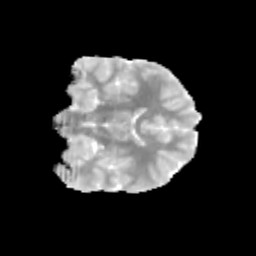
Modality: MD
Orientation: coronal
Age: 10
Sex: male
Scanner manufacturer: siemens
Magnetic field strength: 3 T
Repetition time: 3.8 s
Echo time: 0.07 s